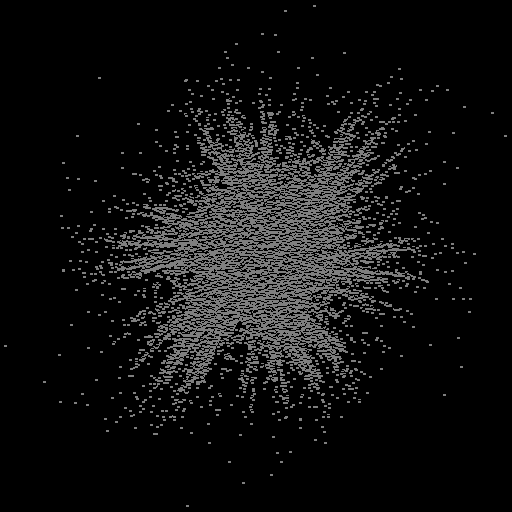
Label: gaku